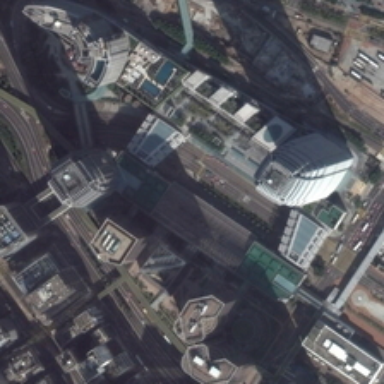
The trade area is divided into four parts by the road .